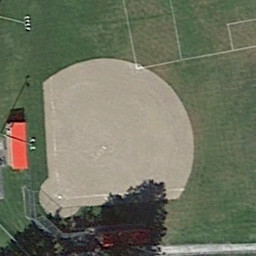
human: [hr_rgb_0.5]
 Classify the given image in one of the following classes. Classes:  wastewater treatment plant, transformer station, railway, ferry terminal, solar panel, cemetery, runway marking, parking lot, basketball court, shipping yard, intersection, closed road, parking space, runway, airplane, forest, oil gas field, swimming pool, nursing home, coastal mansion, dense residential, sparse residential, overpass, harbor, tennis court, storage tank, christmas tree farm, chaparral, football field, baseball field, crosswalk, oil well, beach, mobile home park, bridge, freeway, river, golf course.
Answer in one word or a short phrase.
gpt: baseball field